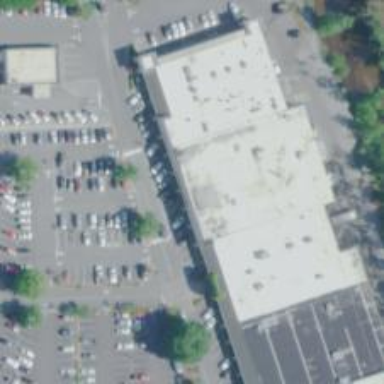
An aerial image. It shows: Supermarket.